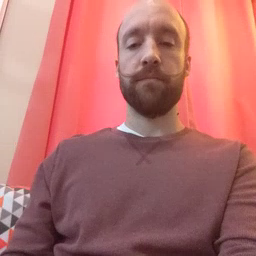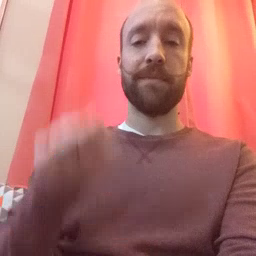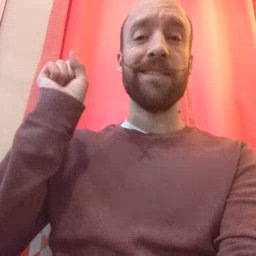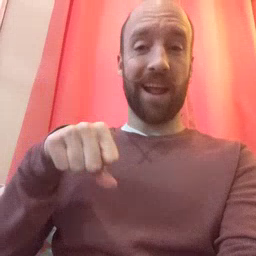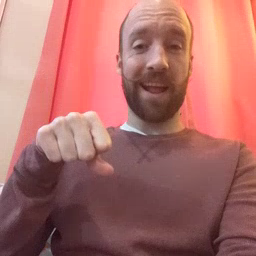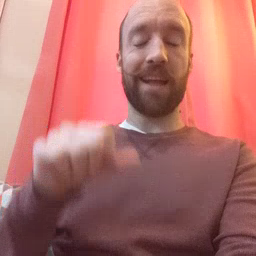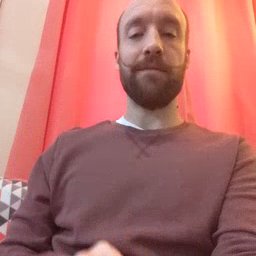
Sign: can